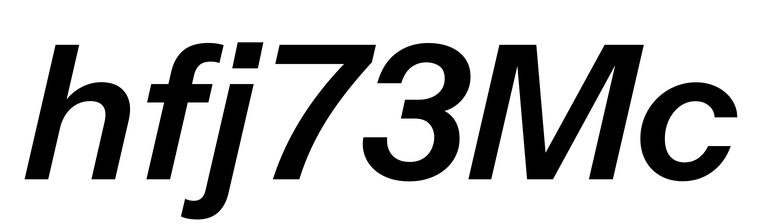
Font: InstrumentSans-Italic_SemiBold_Italic